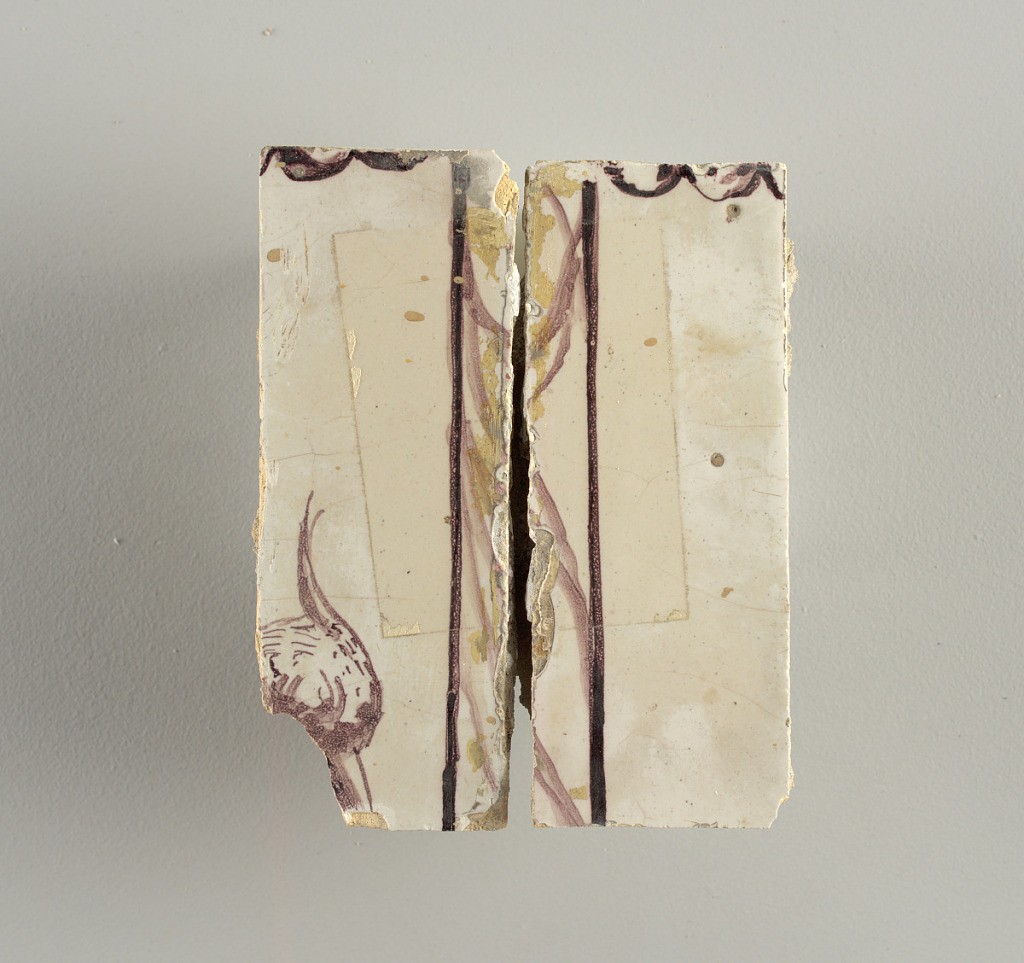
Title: Wall facing
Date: ca. 1725
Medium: tin-glazed earthenware, underglaze
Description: Running design for a frieze or a dado, composed of scrolls of foliage and strapwork, and four repeating motifs--a seated woman in a small upright oval medallion, a putto seated on a rocailled base, and strapwork in axial pattern.  The various panels, A to F, show various repeats of the same design, all being five tiles high and a varying number of tiles wide.